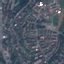
Land use / land cover class: Residential